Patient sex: M
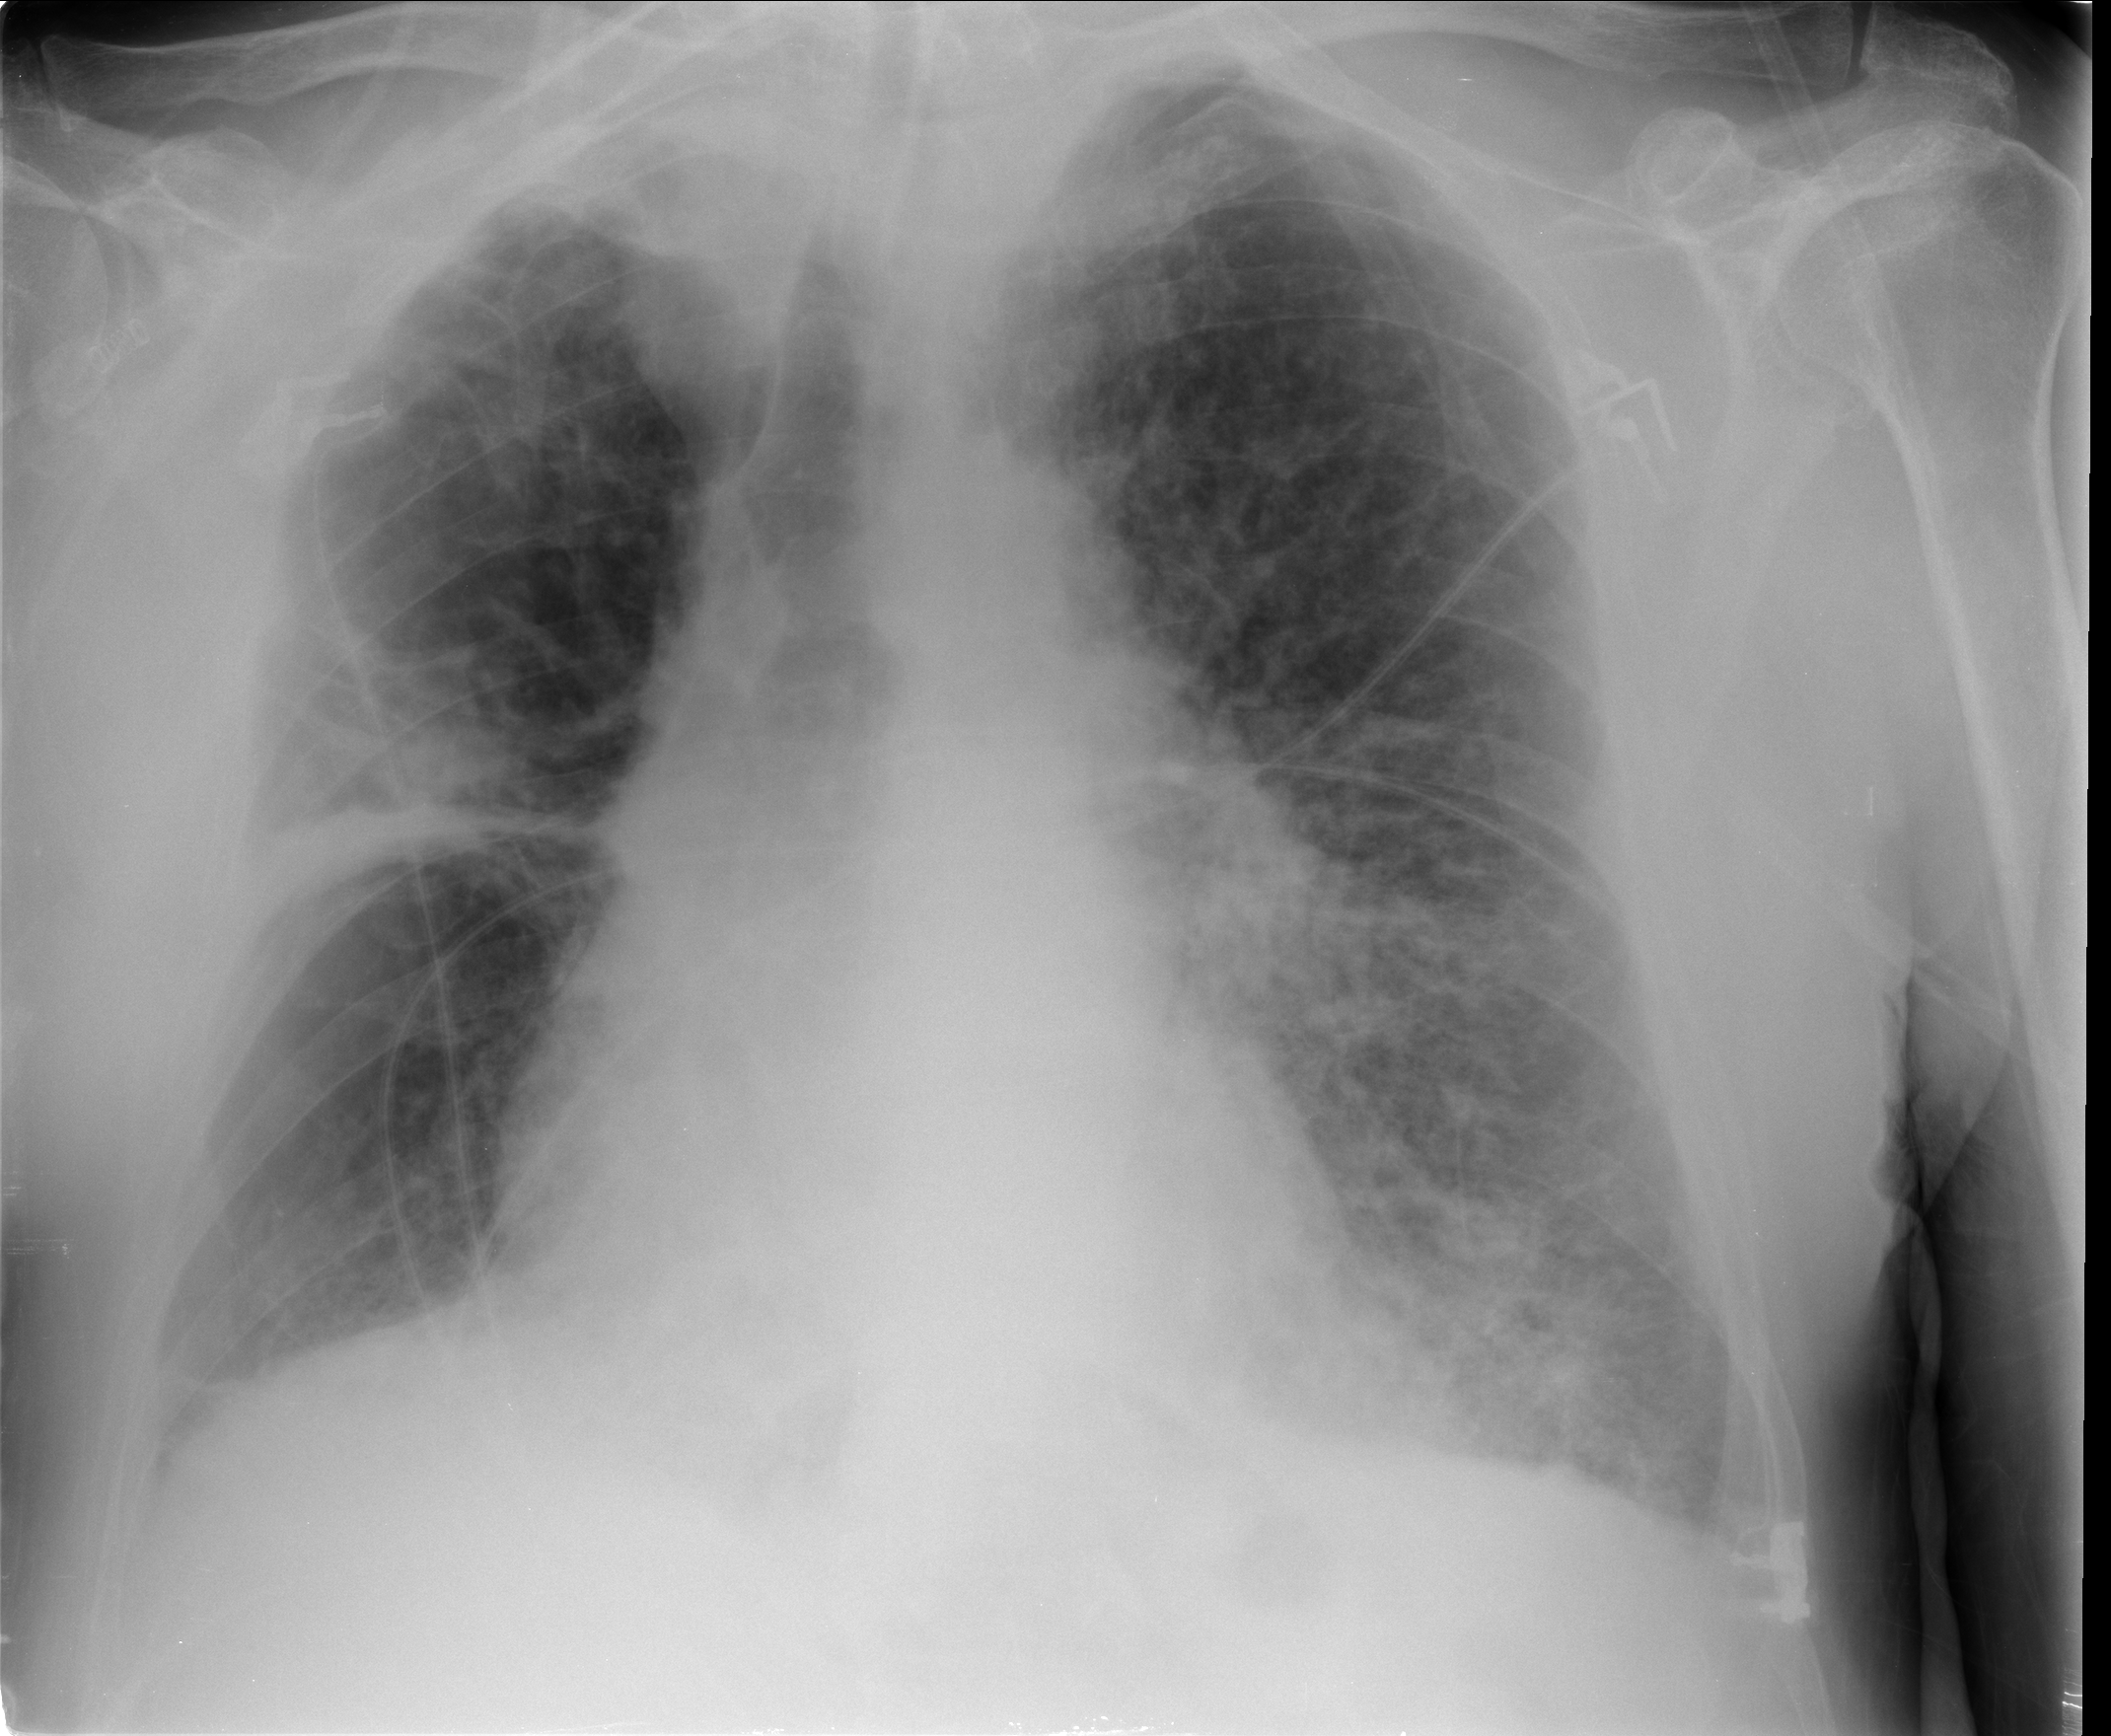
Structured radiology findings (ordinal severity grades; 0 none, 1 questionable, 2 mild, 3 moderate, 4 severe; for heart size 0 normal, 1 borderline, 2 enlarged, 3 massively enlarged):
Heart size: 2
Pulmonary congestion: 3
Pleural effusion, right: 2
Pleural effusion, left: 2
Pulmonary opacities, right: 2
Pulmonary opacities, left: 2
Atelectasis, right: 2
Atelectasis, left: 2